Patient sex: M
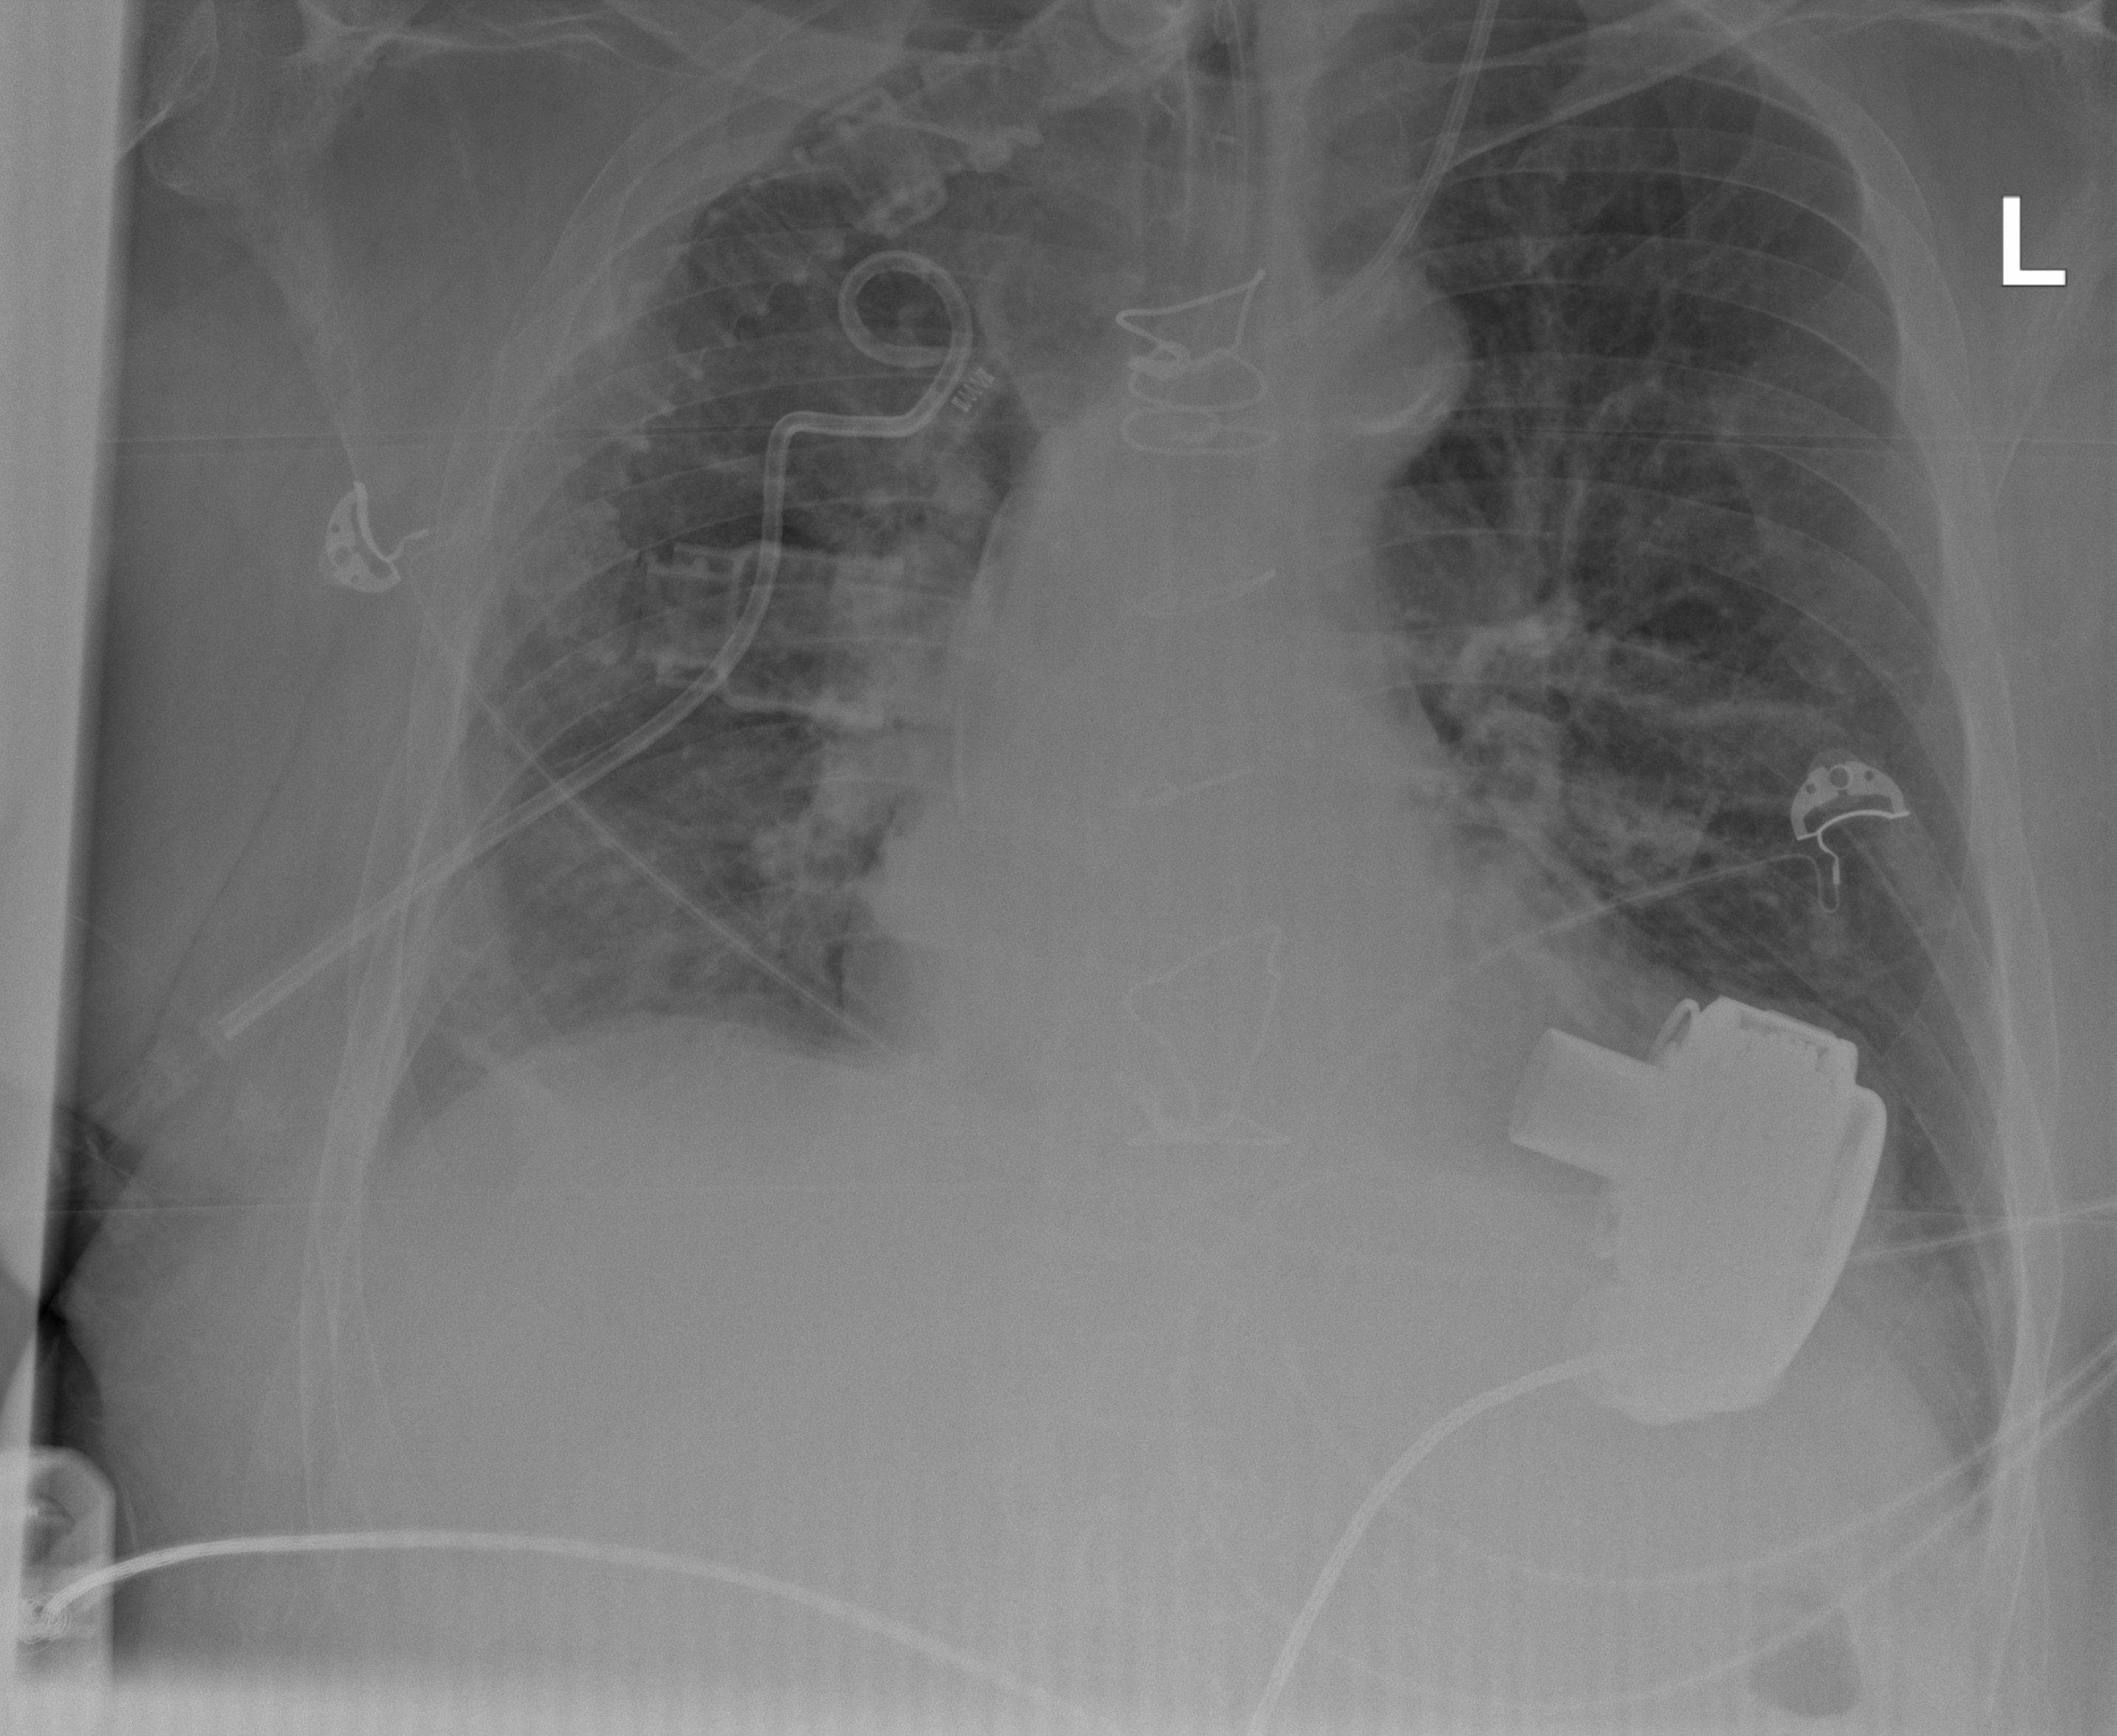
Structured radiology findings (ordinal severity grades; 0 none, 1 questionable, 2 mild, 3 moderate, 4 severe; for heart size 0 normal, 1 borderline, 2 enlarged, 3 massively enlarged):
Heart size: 1
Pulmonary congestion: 2
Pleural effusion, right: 2
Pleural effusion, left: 2
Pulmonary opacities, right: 3
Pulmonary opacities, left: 0
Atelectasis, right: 3
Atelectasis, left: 2